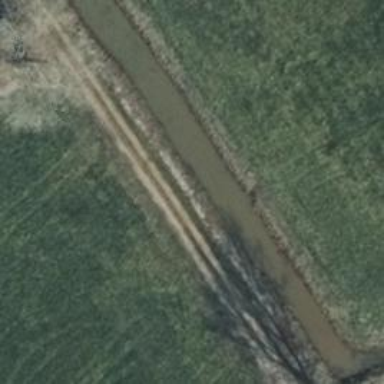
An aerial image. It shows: Dirt track road with grade 4 track type.